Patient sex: M
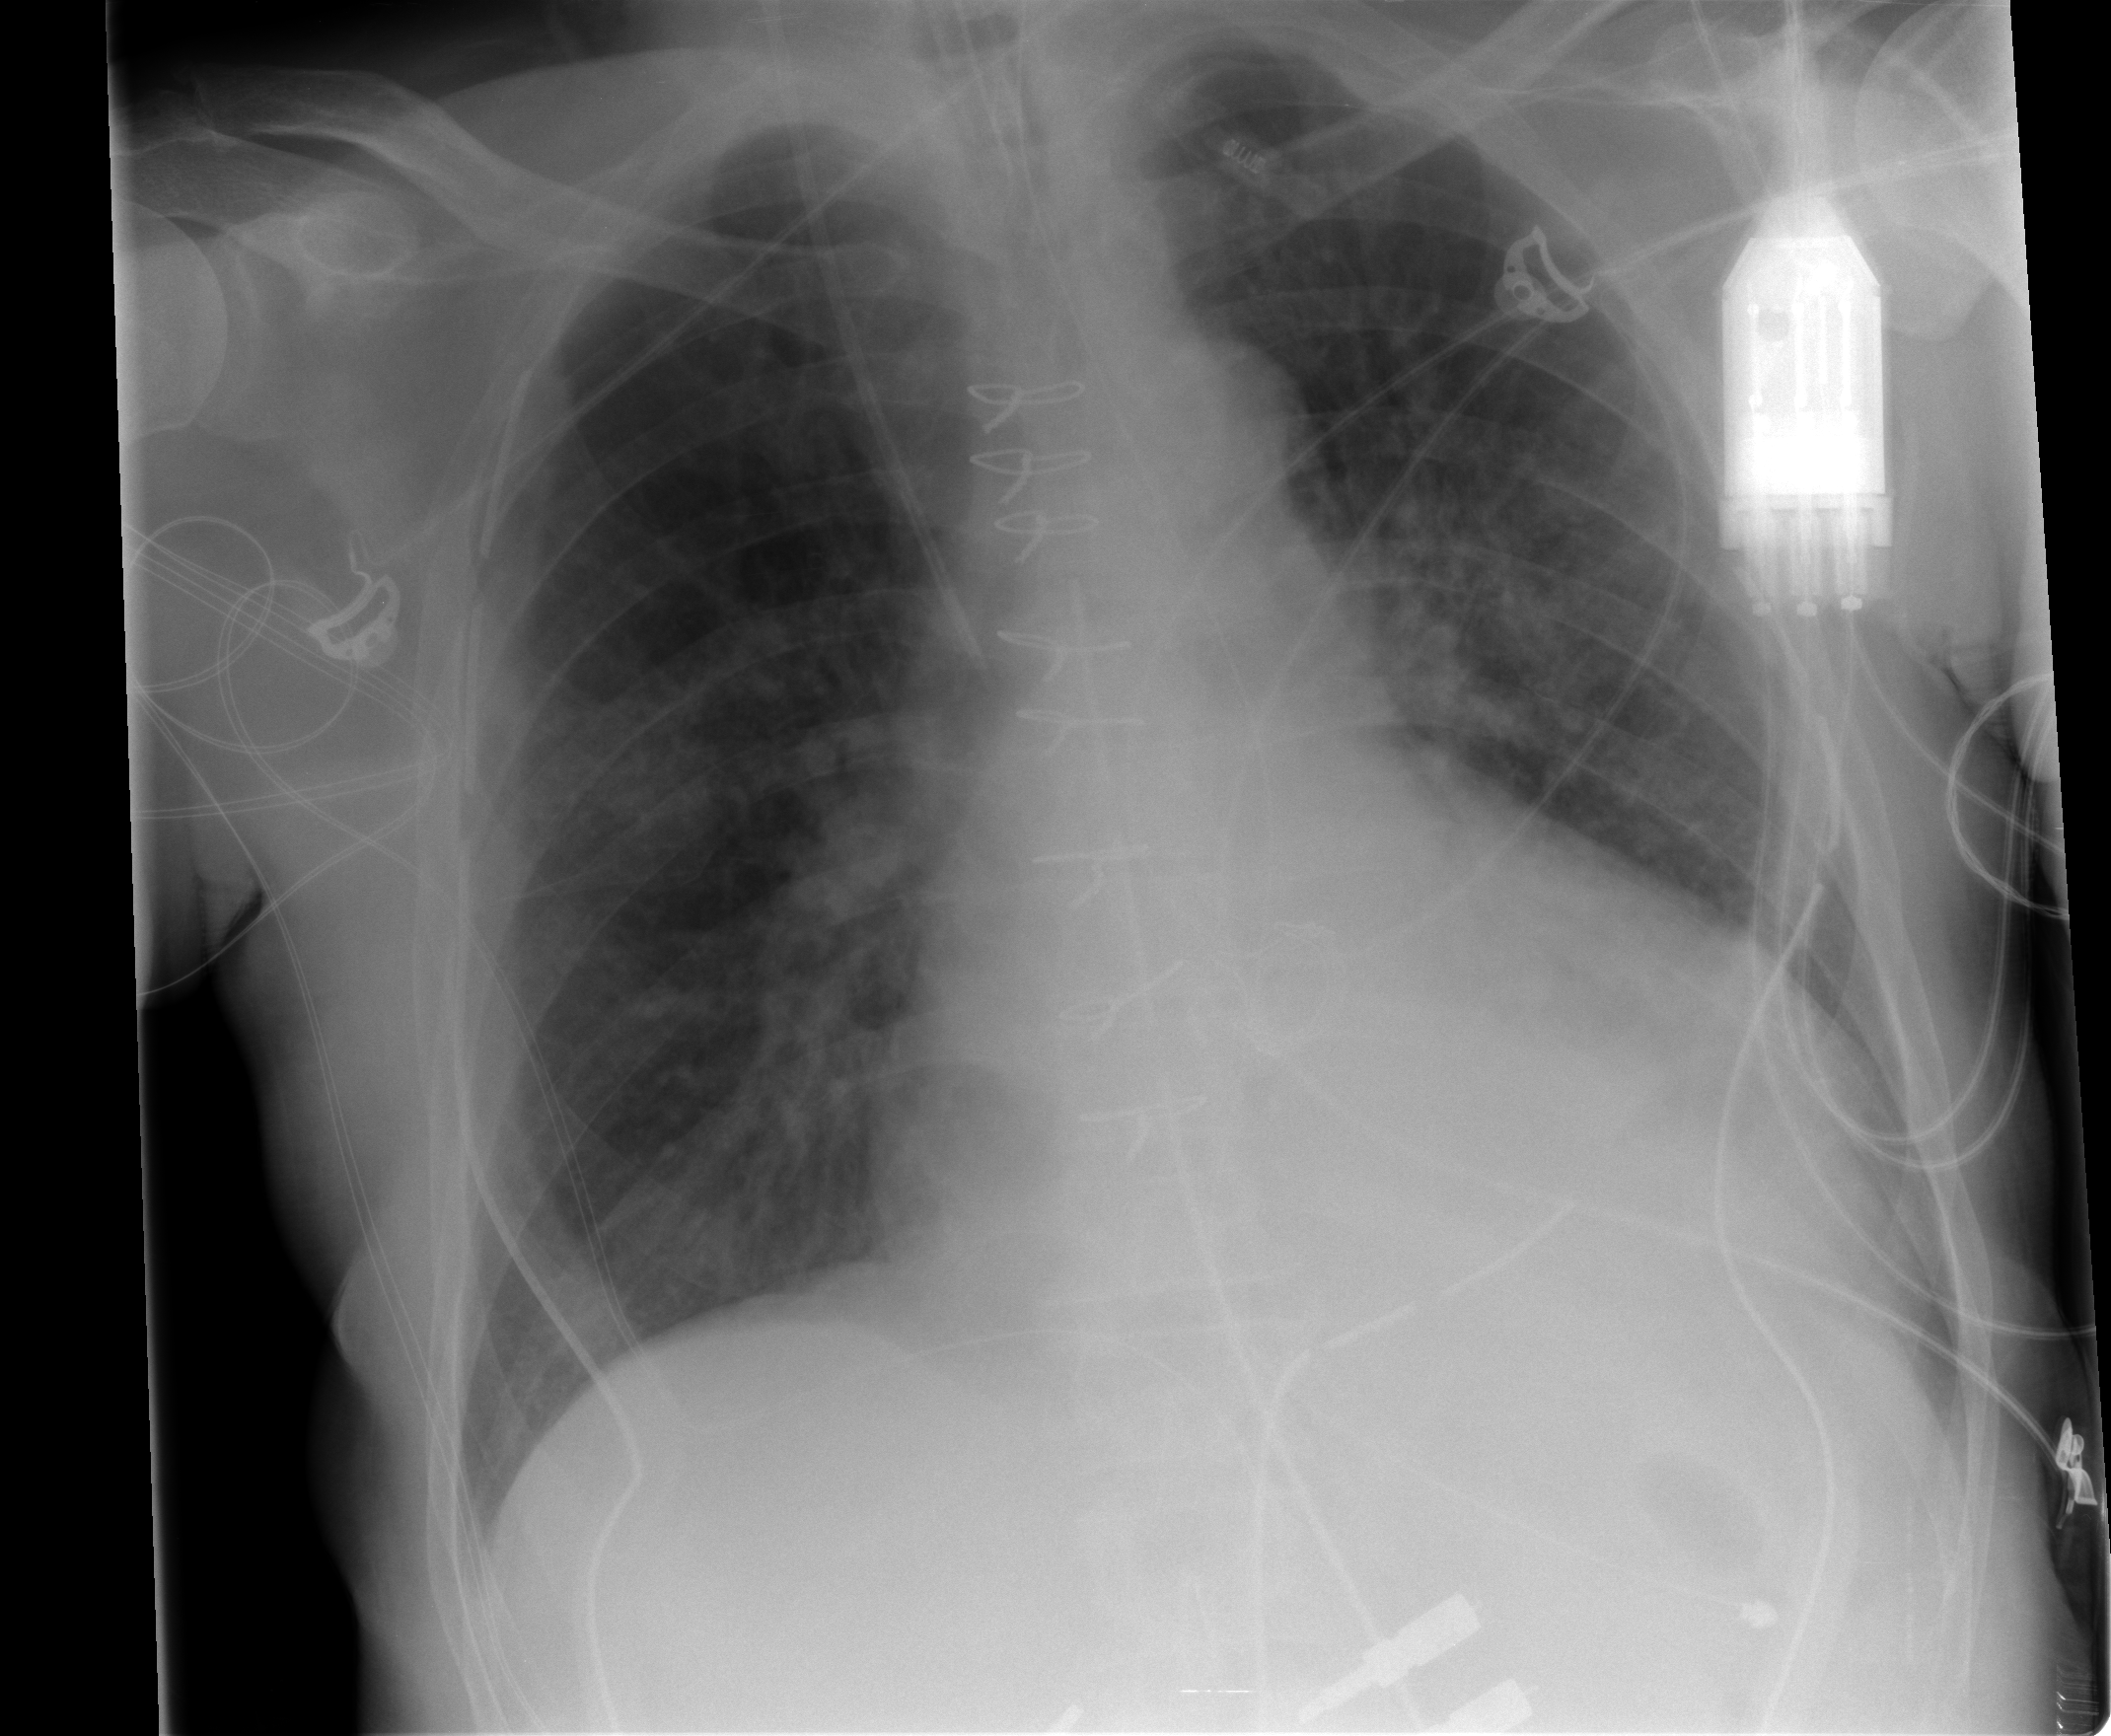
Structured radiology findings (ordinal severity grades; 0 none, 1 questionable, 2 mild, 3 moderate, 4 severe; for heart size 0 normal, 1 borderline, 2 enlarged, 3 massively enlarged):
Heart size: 2
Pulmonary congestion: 2
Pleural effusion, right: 0
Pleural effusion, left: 0
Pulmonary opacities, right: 1
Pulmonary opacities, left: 0
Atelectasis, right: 2
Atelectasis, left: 0